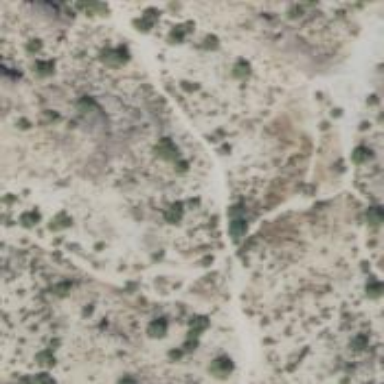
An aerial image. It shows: Hiking trail path.